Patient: sex F, age 70
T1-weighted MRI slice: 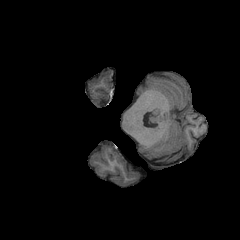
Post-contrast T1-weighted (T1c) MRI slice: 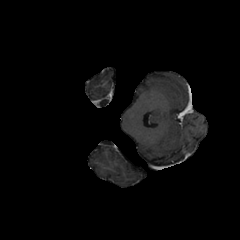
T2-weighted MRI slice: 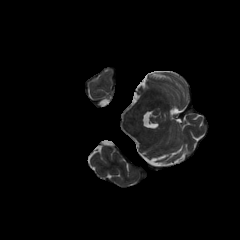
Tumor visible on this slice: no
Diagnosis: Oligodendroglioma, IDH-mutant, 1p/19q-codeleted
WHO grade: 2